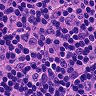
Metastatic tissue present: no